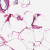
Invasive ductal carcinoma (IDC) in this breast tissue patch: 0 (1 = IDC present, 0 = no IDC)